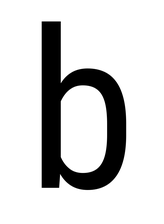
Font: Roboto_Condensed_Regular